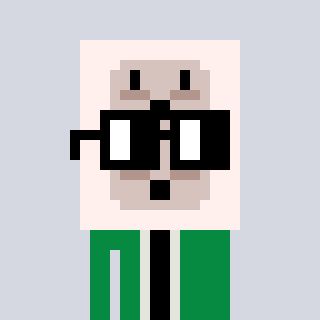
a pixel art character with square black glasses, a outlet-shaped head and a green-colored body on a cool background